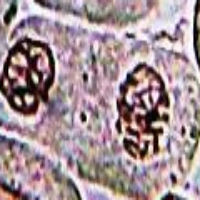
Label: telophase